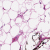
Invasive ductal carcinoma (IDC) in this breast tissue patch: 0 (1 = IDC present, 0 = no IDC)